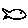
Label: fish